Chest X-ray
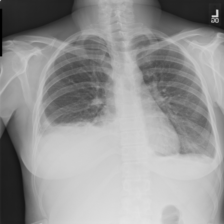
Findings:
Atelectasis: positive
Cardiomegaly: negative
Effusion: positive
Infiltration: negative
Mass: negative
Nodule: negative
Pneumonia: negative
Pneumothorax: negative
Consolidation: negative
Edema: negative
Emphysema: negative
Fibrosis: negative
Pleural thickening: negative
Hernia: negative